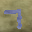
Label: 7